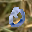
Label: 0